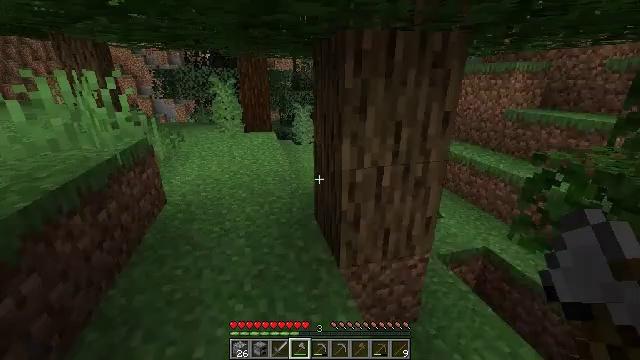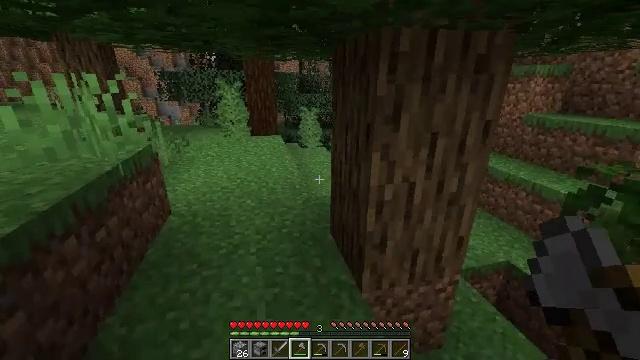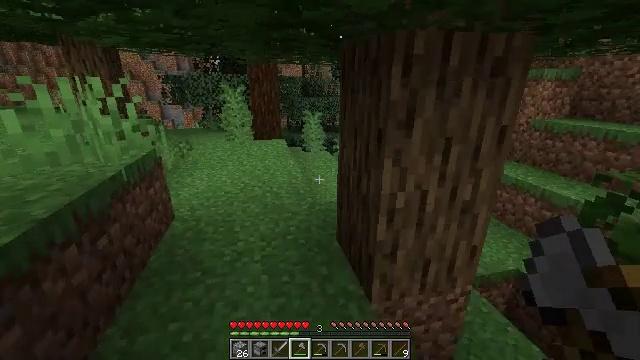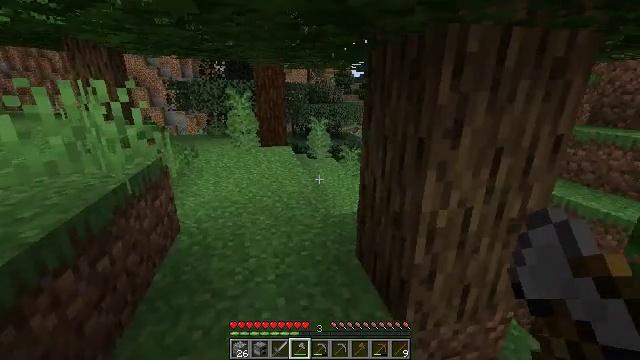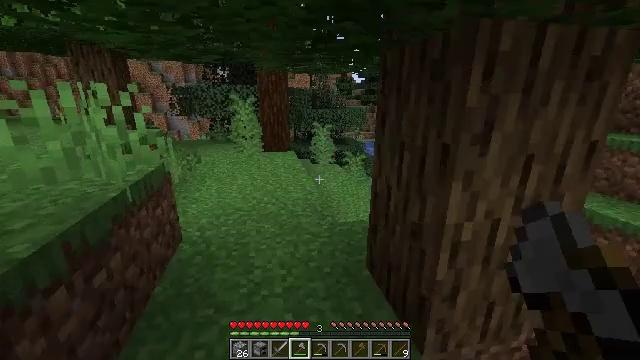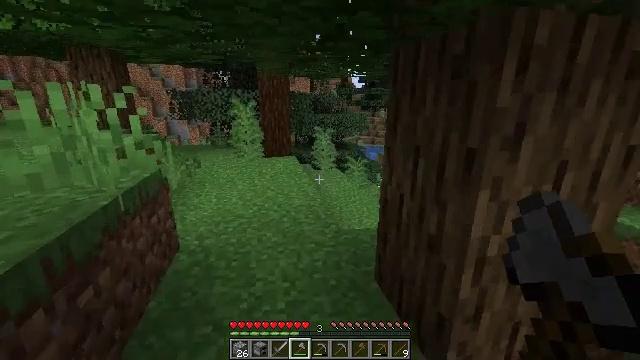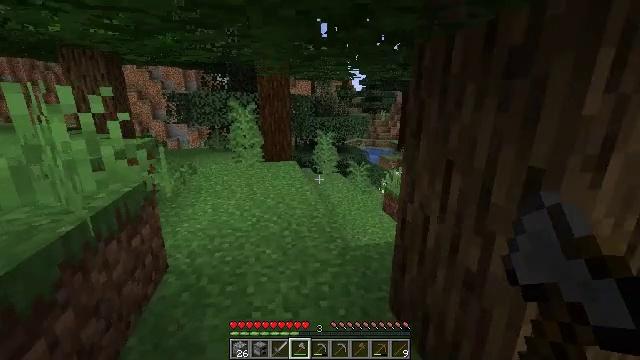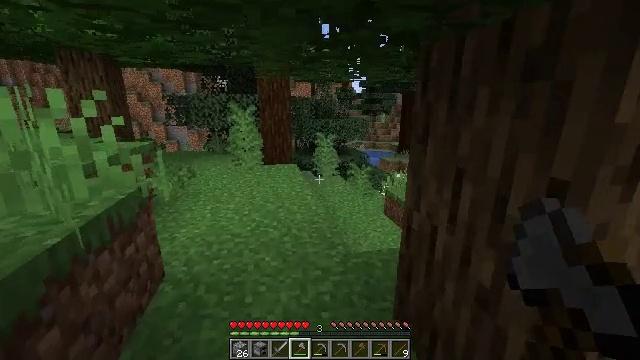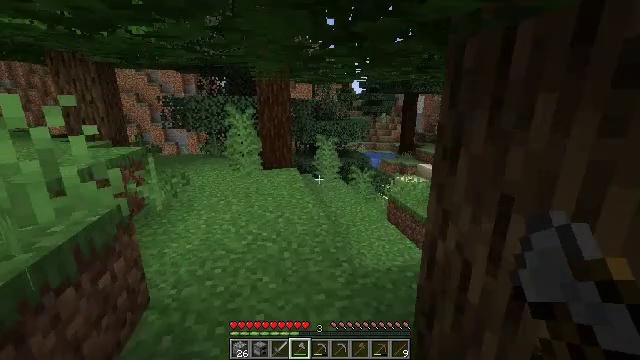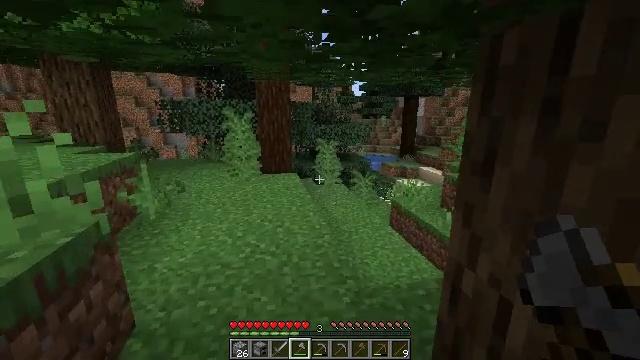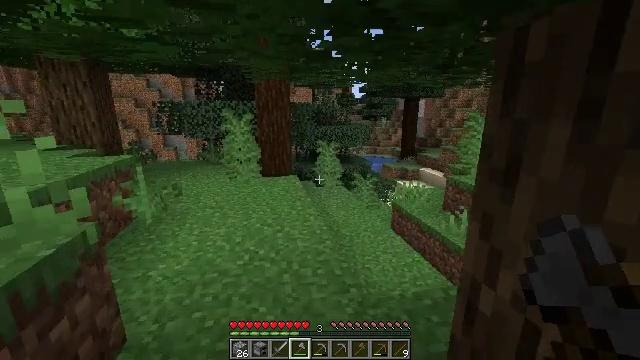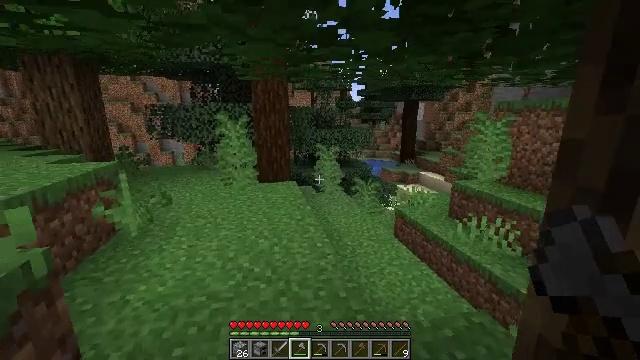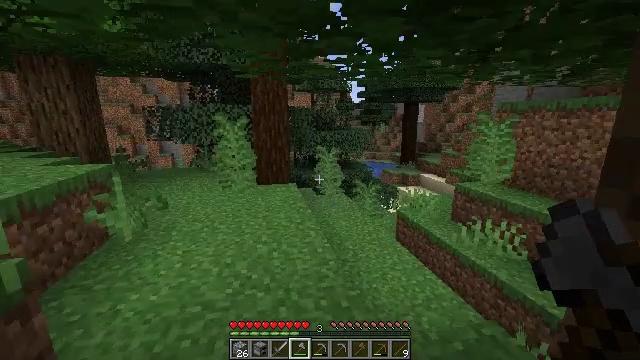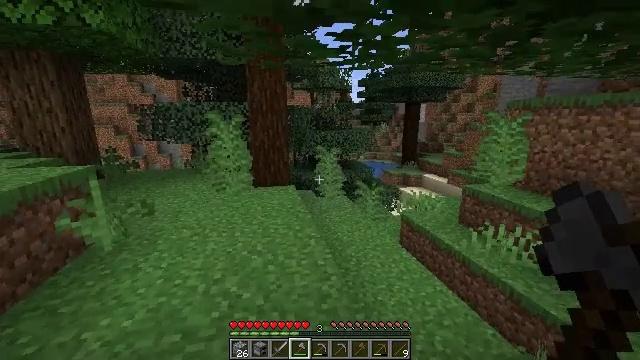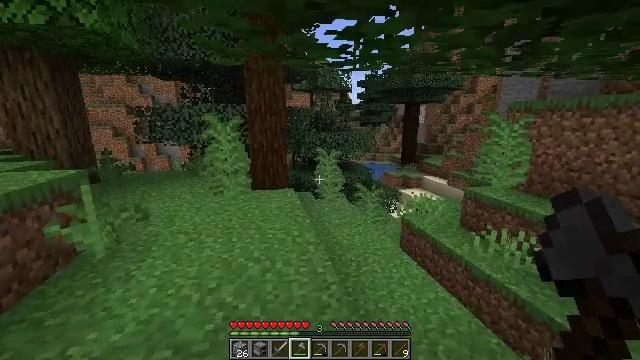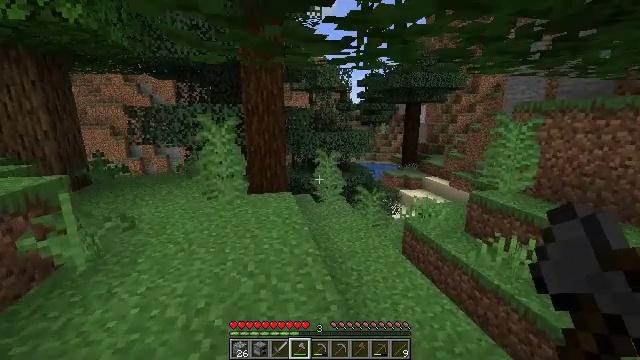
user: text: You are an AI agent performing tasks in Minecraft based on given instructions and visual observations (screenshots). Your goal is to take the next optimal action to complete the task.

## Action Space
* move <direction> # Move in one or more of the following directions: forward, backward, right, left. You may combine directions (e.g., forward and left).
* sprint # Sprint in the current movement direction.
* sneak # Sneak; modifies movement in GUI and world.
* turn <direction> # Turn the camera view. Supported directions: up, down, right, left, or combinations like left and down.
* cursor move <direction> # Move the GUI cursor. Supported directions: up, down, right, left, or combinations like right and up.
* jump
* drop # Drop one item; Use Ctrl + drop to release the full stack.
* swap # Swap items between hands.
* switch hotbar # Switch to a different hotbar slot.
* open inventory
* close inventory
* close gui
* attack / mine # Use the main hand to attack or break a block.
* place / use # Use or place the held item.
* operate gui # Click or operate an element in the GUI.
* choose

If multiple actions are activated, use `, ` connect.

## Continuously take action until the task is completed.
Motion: motion action
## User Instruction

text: Kill aquatic mobs.
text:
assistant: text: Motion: move forward and move left
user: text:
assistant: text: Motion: move forward and move left
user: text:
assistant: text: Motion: move forward and move left, turn up
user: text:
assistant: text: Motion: move forward, turn up
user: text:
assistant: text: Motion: move forward
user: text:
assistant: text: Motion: move forward
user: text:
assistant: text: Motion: move forward
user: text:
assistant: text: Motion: move forward
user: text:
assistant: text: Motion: move forward
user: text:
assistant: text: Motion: move forward
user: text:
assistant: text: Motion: move forward
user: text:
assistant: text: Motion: move forward
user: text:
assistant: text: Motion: move forward
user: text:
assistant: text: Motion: move forward
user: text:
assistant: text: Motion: move forward
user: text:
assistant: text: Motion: move forward
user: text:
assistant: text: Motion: move forward
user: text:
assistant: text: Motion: move forward
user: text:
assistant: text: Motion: move forward
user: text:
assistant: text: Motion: move forward, turn right
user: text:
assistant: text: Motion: move forward, turn right
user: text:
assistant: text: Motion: move forward
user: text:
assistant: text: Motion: move forward
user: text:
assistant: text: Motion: move forward
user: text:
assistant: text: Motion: move forward
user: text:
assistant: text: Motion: move forward
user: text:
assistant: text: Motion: move forward and move left
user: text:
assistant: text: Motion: move forward and move left
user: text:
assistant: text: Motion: move forward and move left
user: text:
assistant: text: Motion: move forward and move left